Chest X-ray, PA view. Patient: 80 years old, sex F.
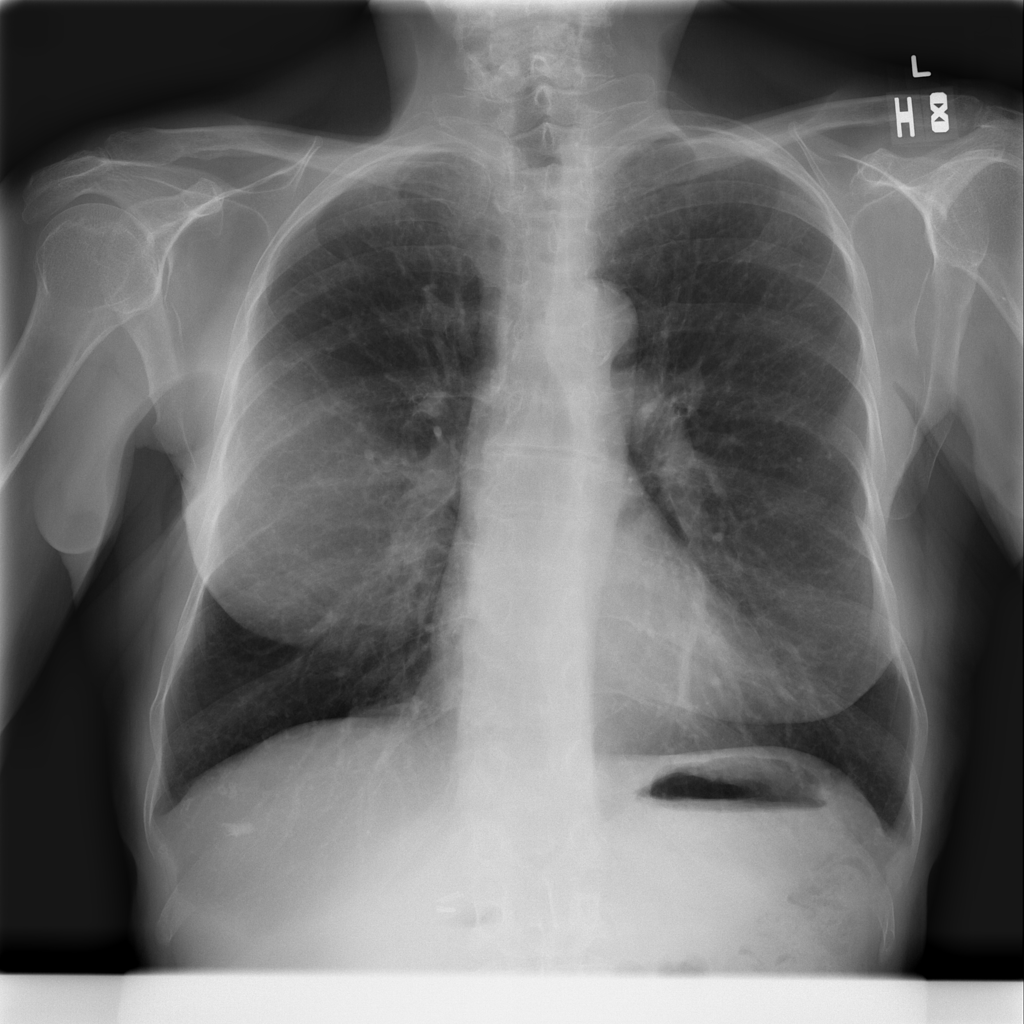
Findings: No Finding